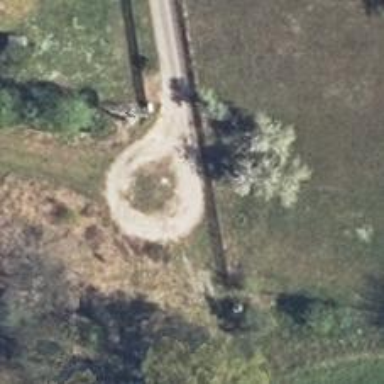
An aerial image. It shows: Turning circle on the road.